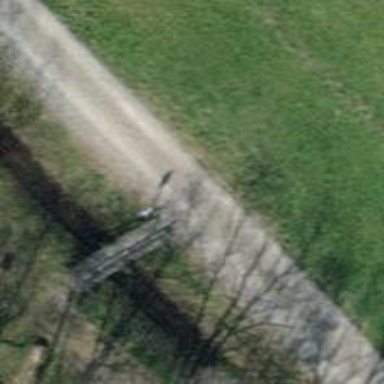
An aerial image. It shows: Path on bridge.